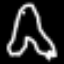
Label: frog